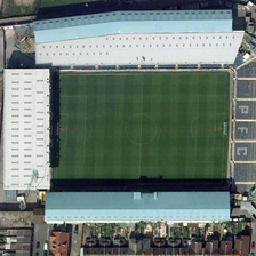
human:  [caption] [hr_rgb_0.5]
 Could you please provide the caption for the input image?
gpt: The stadium for Green Land in the middle.

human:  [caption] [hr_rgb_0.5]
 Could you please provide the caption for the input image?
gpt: Green stadium in the middle.

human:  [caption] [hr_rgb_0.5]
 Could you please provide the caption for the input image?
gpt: the stadium for the green land in the center.

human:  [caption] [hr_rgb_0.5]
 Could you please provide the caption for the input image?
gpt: A stadium for central green land.

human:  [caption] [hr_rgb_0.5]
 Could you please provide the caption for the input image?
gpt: the stadium for the green land in the center.